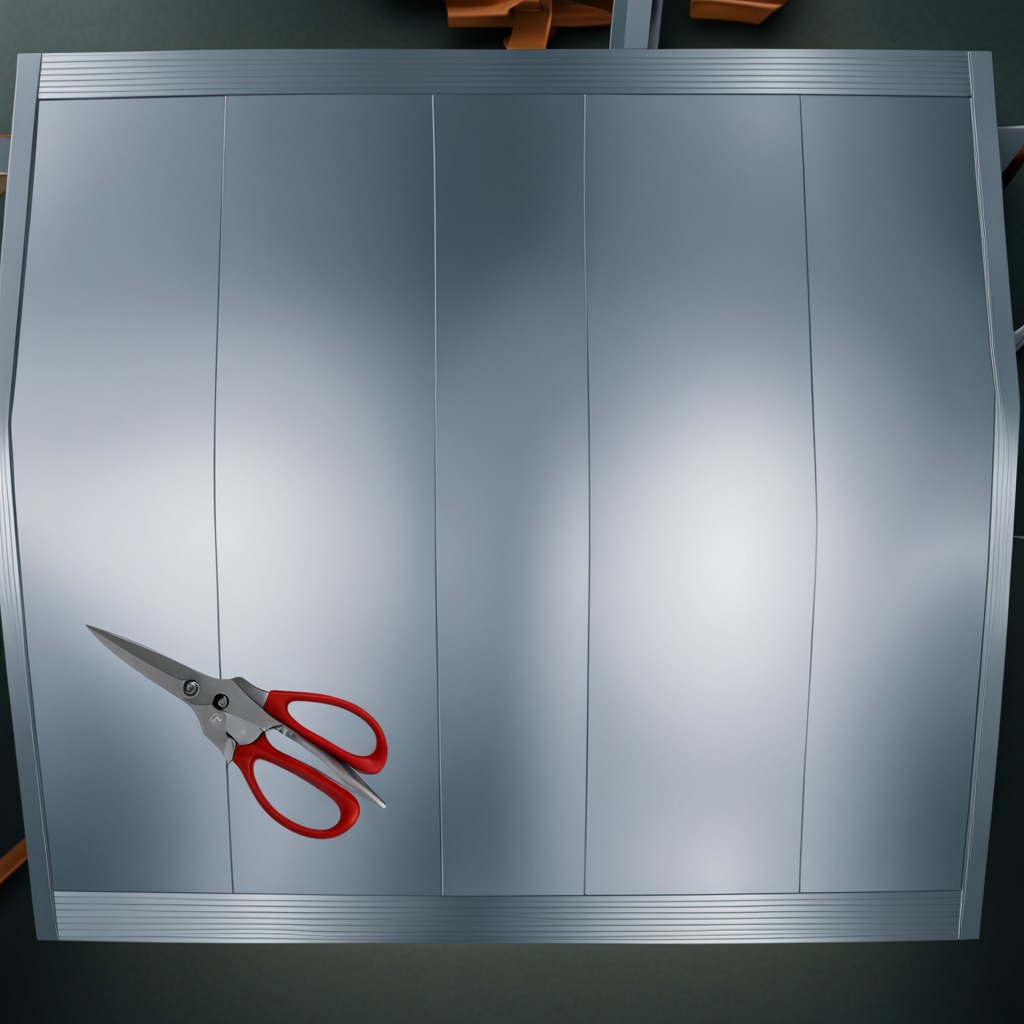
A scissor is lying on the toolbox surface in an airplane hangar workshop 8K.